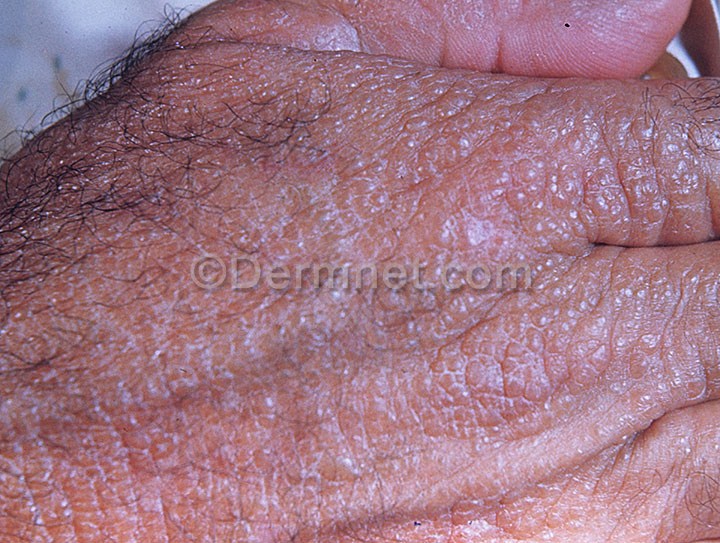
Disease: Light Diseases and Disorders of Pigmentation